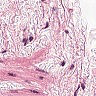
Metastatic tissue present: no